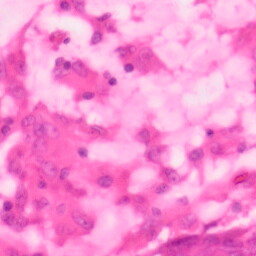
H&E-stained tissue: Colon